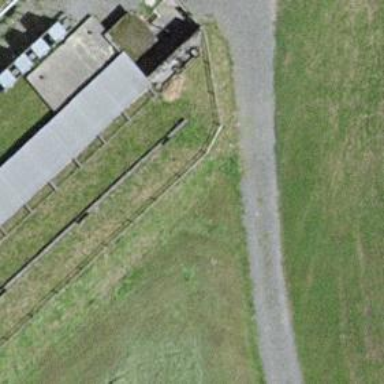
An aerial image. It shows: Retaining wall.